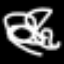
Label: squiggle